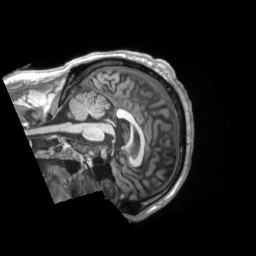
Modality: T1w
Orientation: sagittal
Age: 37
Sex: male
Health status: ill
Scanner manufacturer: siemens
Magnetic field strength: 3 T
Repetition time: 2.2 s
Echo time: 0.00157 s